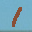
Label: 1